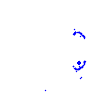
Particle: pion